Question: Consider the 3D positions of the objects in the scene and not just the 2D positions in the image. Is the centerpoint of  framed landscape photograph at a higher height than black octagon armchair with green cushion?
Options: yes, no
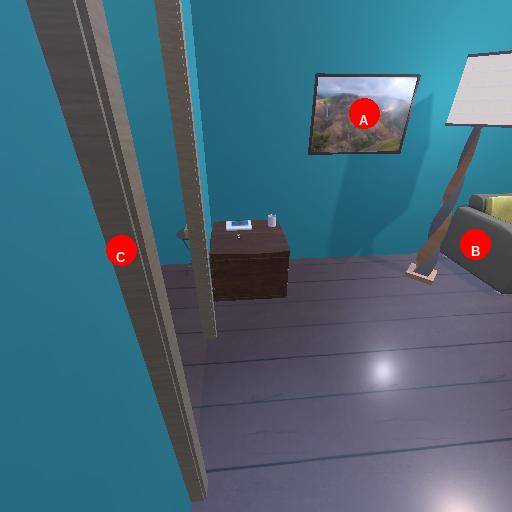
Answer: yes